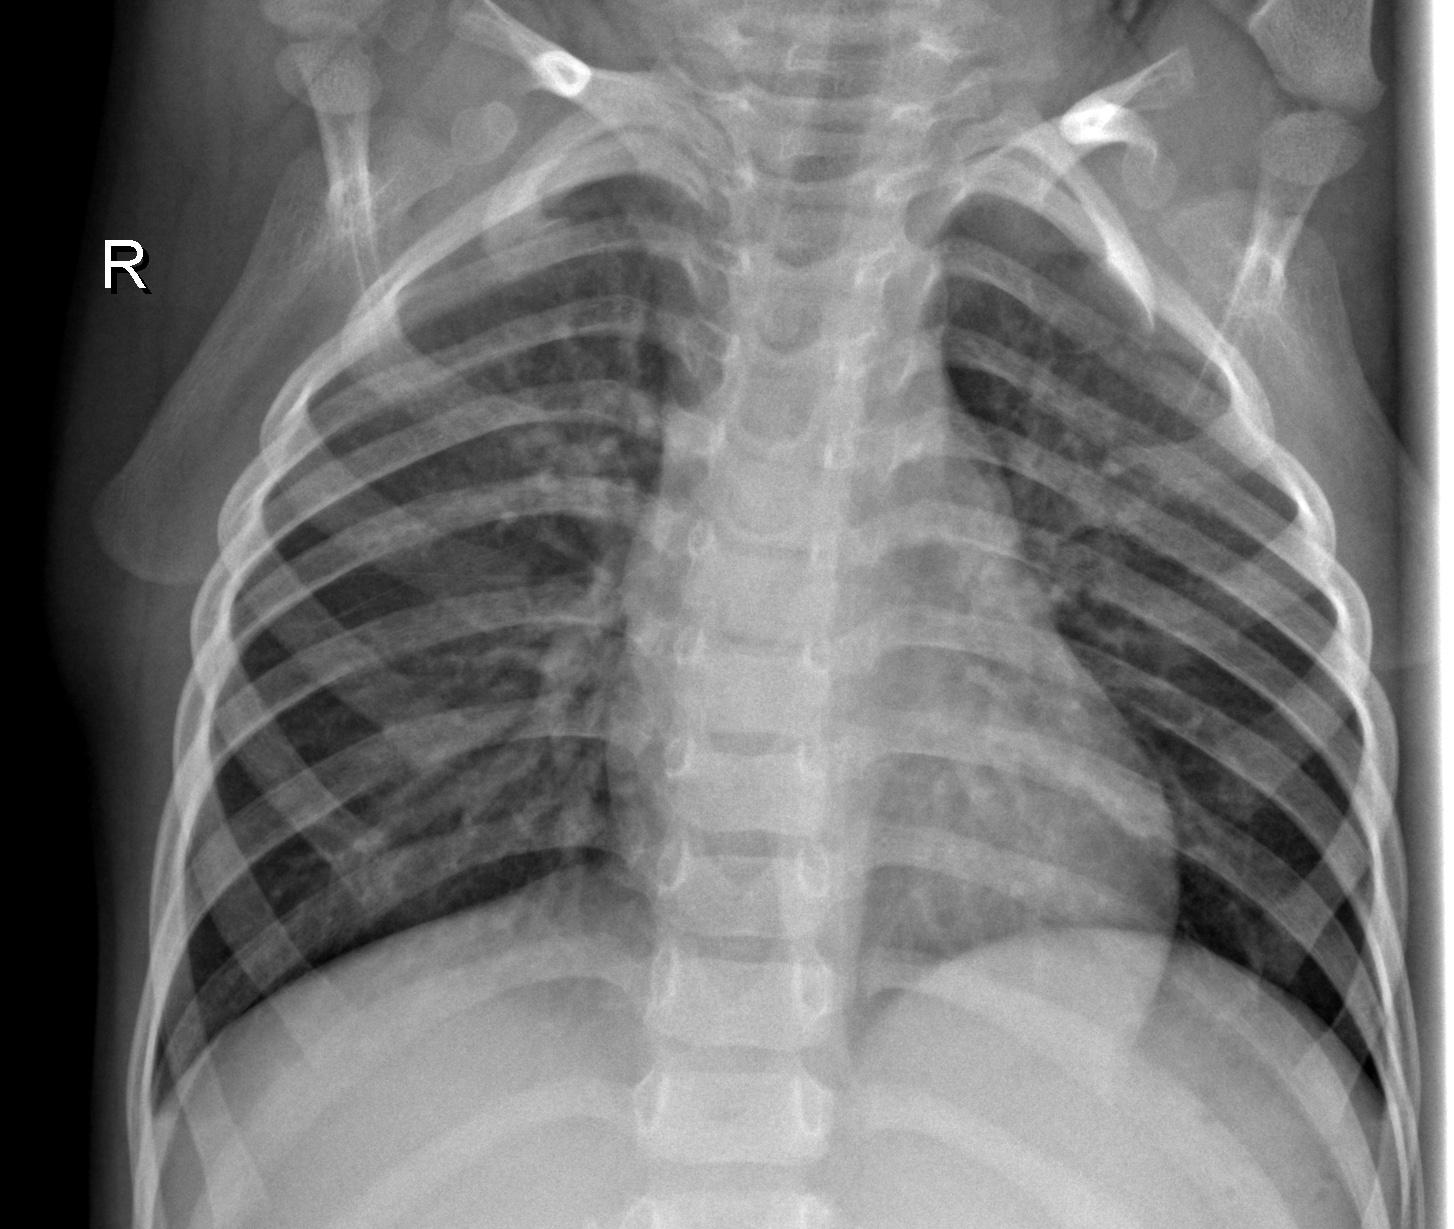
Diagnosis: NORMAL